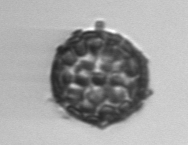
Label: Thalassiosira